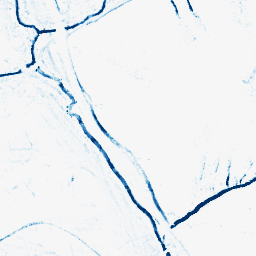
Category: morphological
Decomposition family: morphological_square
Decomposition parameters: operation: closing
size: 5
Upsampling method: sinc_hamming
Upsampling parameters: scale: 2
kernel_size: 16
Upsampling scale: 2